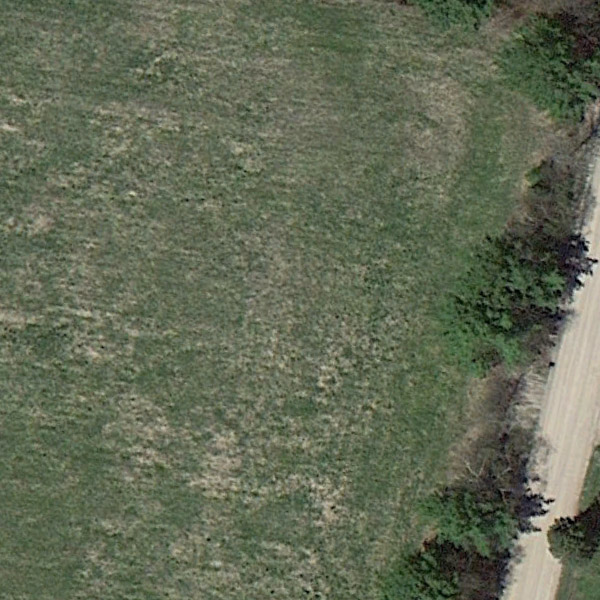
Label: Meadow